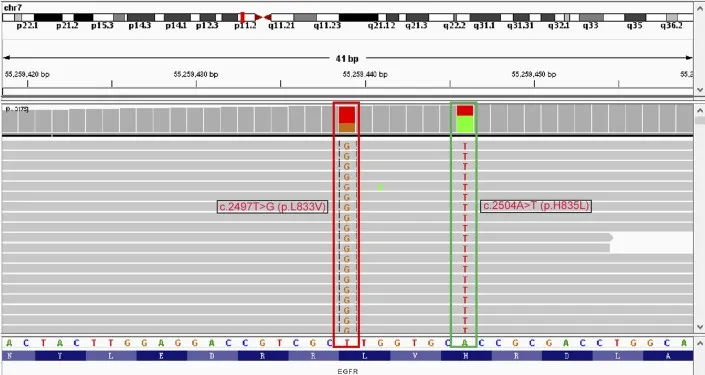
Identification of L833V and H835L in EGFR exon 21 by next-generation sequencing.
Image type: pathology (fish)